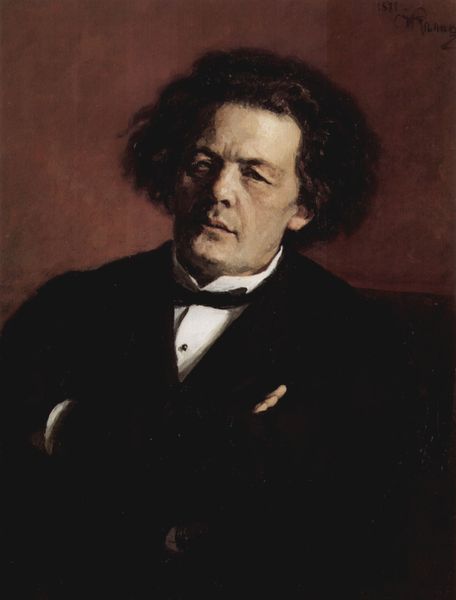
Titel: Porträt des Komponisten A. G. Rubinstein
Künstler: Ilja Jefimowitsch Repin
Standort: Moskva
Institution: Tretjakow-Galerie
Schlagwörter: dunkel, gemälde, mann, schatten, weiß, sitzen, braun, finger, frisur, haar, hintergrund, licht, mund, nase, ohr, raum, schwarz, zimmer, ölbild, blick, rot, malerei, schleife, anzug, hemd, jacke, wand, arme, augen, gesicht, kragen, bildnis, herr, hände, portrait, porträt, signatur, öl, haare, mantel, musiker, kinn, knopf, kontrast, locken, ohren, mähne, ecke, düster, violett, wild, frack, dichter, ernst, melancholisch, couch, nachdenklich, fliege, oberkörper, selbstporträt, jacket, kritisch, versteckt, wei, erdfarben, komponist, künstler, portait, selbstbildnis, intensiv, manschette, stehkragen, kunst, älter, mürrisch, portrai, verschränkt, schlips, portät, müde, schatte, smoking, skeptisch, anstecknadel, persönlichkeit, klassik, selbstbewusst, weißes hemd, dunkle farben, hell dunkel kontrast, dirigent, verschränkte arme, stecktuch, dunkles haar, zerzaust, bilsnis, voluminös, beethoven firsur, hermd, kirchba, schmoking, selbstzufrieden, untergeschlagene arme, verschrenkte arme, schwarzer anzug, halblange haare